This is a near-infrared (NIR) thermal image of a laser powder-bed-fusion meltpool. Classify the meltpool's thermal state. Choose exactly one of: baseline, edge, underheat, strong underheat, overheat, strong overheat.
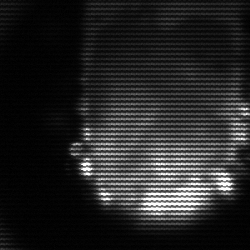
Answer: baseline